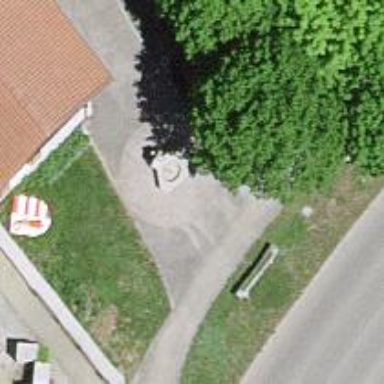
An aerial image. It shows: Beautiful fountain.